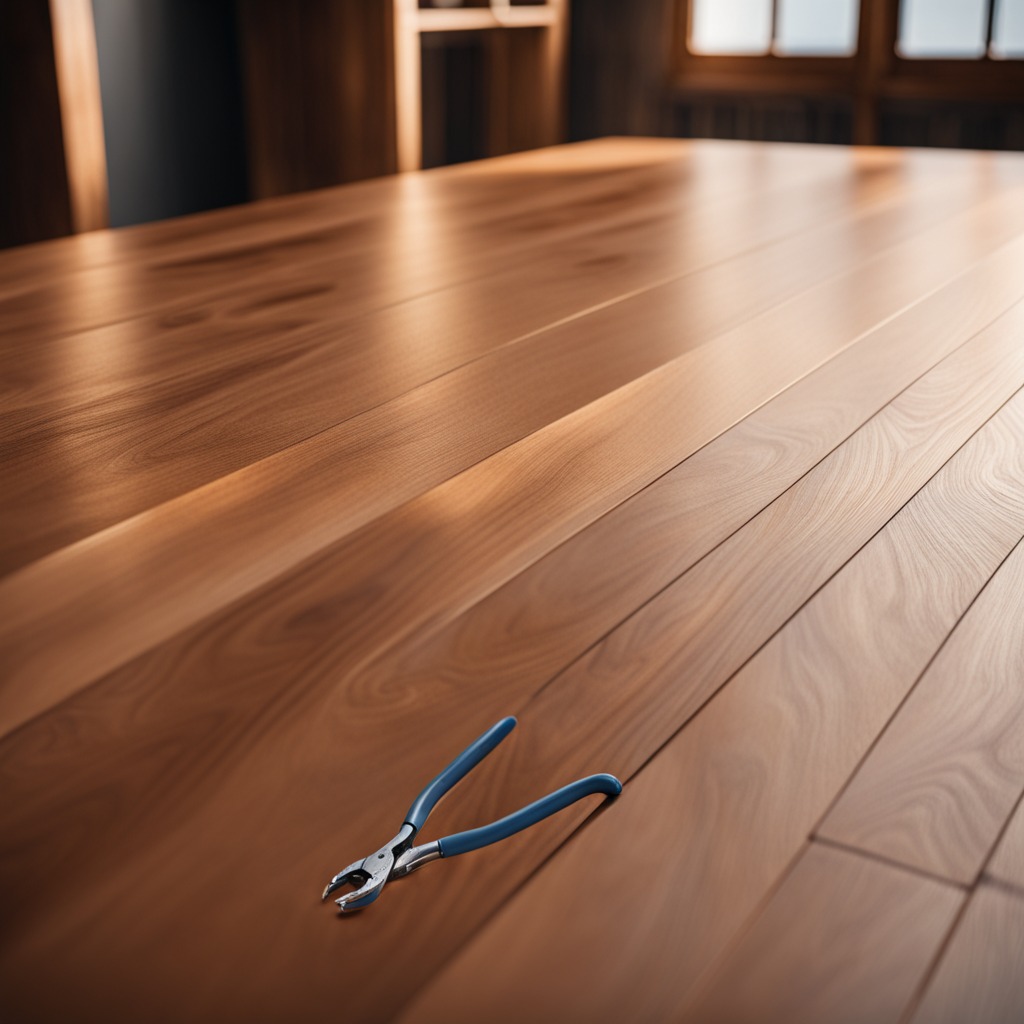
A plier lies on a wooden table in a carpentry studio.